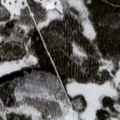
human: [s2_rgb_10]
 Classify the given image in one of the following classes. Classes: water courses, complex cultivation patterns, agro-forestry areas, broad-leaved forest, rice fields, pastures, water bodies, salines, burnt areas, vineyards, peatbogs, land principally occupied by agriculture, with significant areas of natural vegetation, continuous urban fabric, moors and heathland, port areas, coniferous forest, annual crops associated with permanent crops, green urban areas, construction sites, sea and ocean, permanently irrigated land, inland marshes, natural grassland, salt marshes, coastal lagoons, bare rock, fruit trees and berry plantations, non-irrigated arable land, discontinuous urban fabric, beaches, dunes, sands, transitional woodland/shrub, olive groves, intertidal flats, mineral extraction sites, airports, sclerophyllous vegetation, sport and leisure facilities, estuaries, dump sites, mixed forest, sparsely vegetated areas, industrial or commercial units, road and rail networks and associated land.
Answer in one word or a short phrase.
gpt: coniferous forest, transitional woodland/shrub